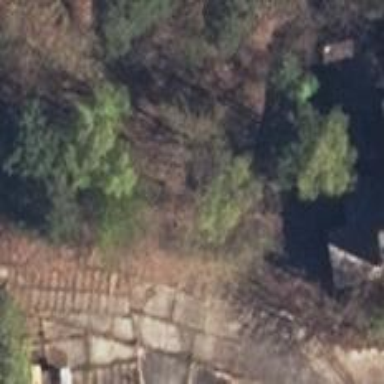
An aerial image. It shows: Abandoned railway.